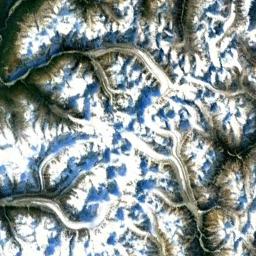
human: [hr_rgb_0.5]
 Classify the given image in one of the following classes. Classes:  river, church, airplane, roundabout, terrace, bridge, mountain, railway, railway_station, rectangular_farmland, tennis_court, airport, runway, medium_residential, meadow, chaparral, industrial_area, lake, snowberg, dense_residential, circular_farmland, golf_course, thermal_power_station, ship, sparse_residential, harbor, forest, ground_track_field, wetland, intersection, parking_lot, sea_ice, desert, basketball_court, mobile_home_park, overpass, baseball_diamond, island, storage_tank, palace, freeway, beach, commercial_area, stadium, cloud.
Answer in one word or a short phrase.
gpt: snowberg